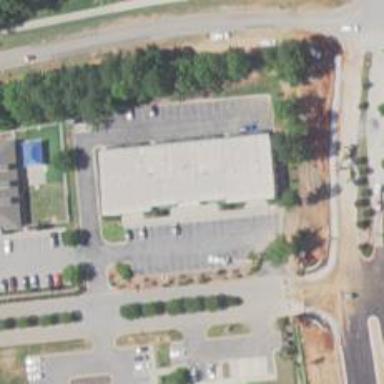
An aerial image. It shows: Veterinary facility.